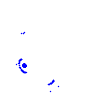
Particle: pion